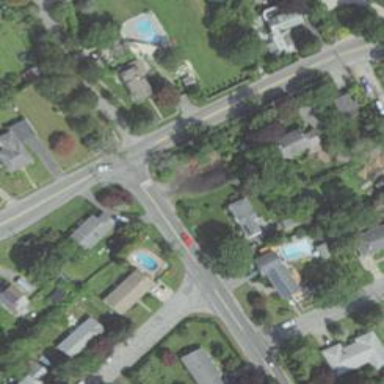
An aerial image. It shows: Stop road.